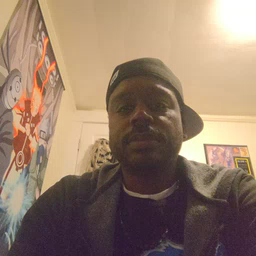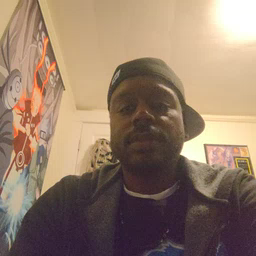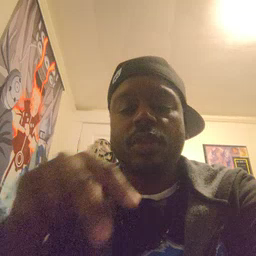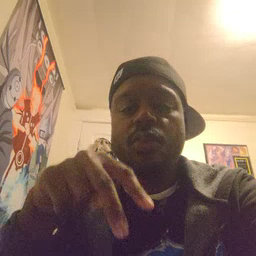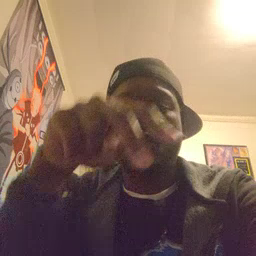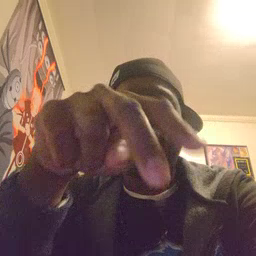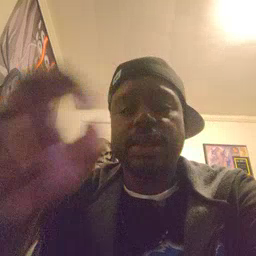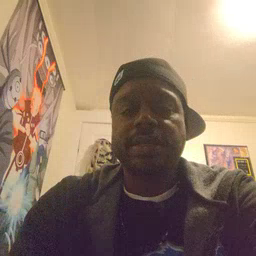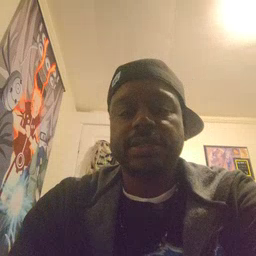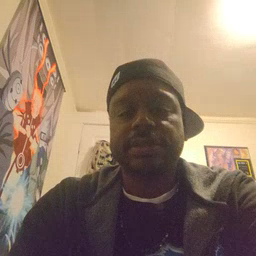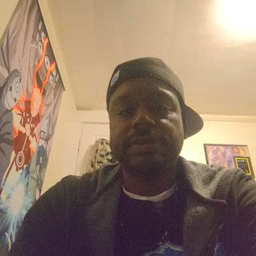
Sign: ride